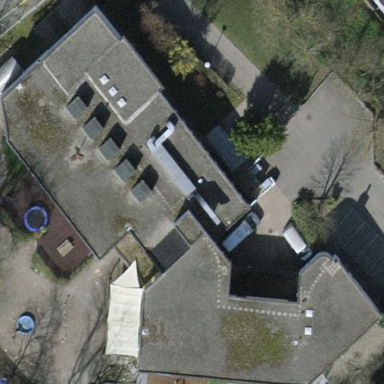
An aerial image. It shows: School building.